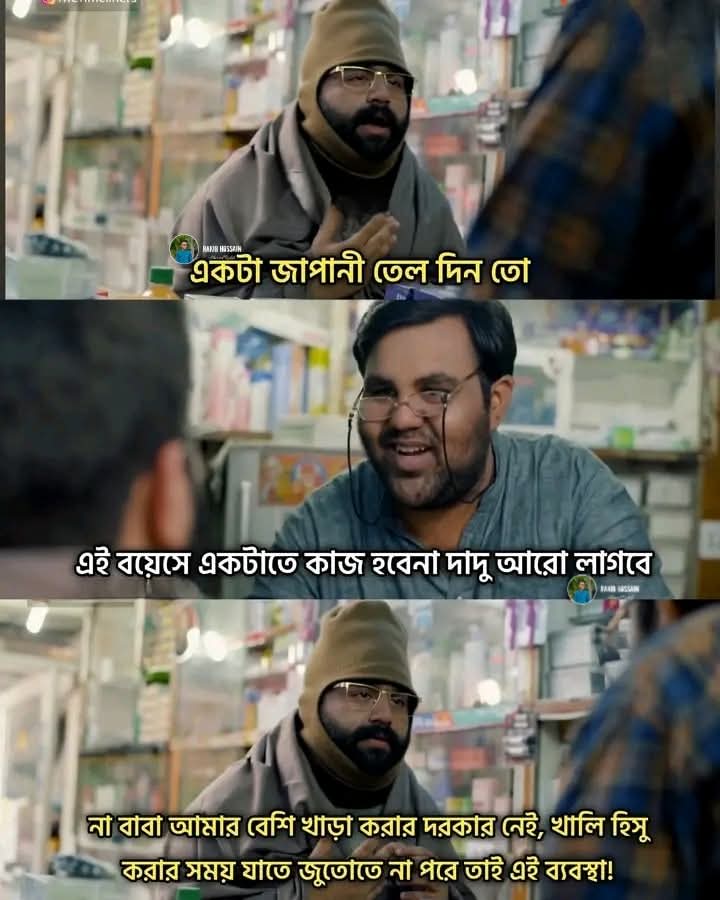
Text: একটা জাপানী তেল দিন তো
এই বয়েসে একটাতে কাজ হবেনা দাদু আরো লাগবে
না বাবা আমার বেশি খাড়া করার দরকার নেই, খালি হিসু করার সময় যাতে জুতোতে না পরে তাই এই ব্যবস্থা!
Label: Non Hate